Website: macys
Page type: billing-address
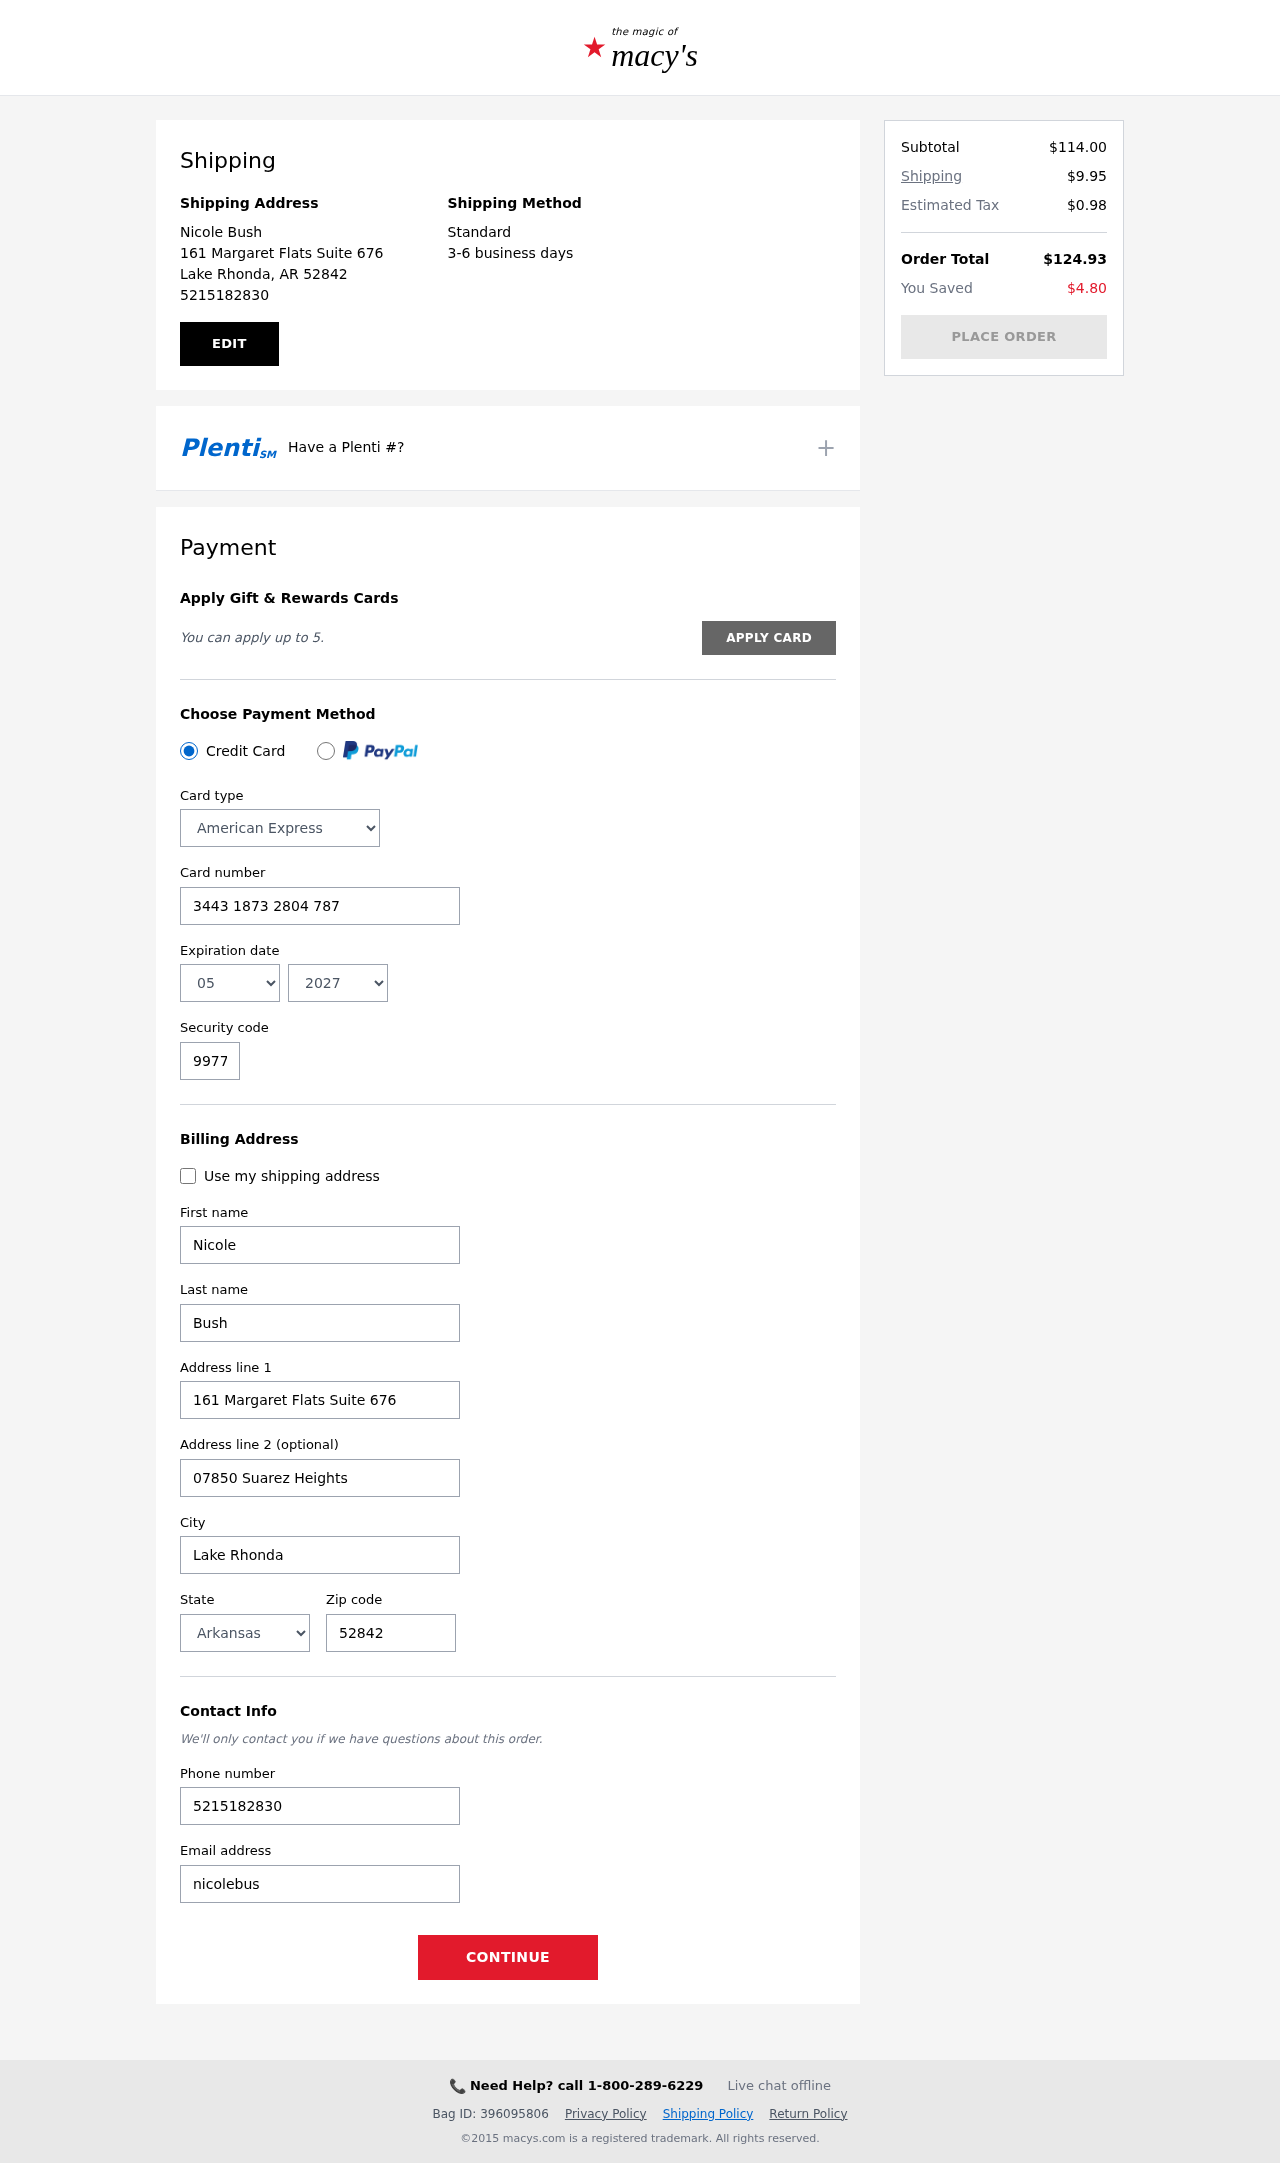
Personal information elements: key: PII_CARD_CVV
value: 9977
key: PII_CARD_EXPIRY_MONTH
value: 05
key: PII_CARD_EXPIRY_YEAR
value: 27
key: PII_CARD_NUMBER
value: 3443 1873 2804 787
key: PII_CARD_TYPE
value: American Express
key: PII_CITY
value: Lake Rhonda
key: PII_CITY_STATE_ZIP
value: Lake Rhonda, AR 52842
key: PII_EMAIL
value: nicolebush@gmail.com
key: PII_FIRSTNAME
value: Nicole
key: PII_FULLNAME
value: Nicole Bush
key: PII_LASTNAME
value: Bush
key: PII_PHONE
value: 5215182830
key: PII_POSTCODE
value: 52842
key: PII_STATE
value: Arkansas
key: PII_STREET
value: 161 Margaret Flats Suite 676
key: PII_STREET2
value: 07850 Suarez Heights
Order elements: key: ORDER_SUBTOTAL
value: $114.00
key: ORDER_SHIPPING_COST
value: $9.95
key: ORDER_TAX
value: $0.98
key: ORDER_TOTAL
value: $124.93
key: ORDER_SAVINGS
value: $4.80